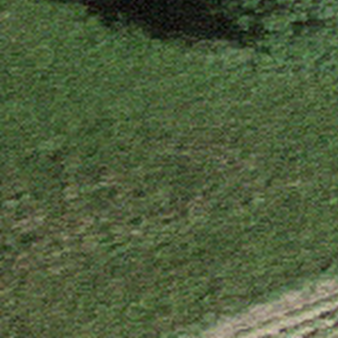
Label: other